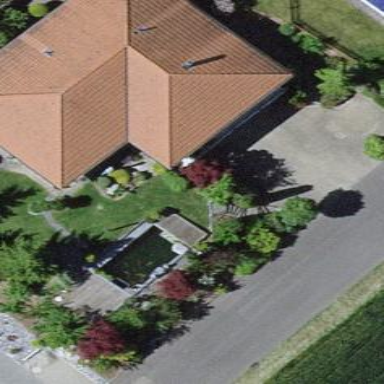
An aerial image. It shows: Simple house.